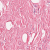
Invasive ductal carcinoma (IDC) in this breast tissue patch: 0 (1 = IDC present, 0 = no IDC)